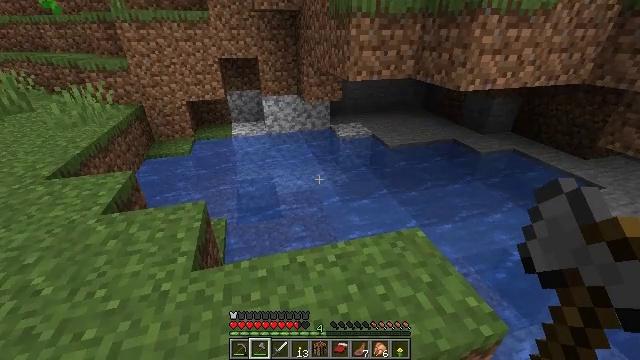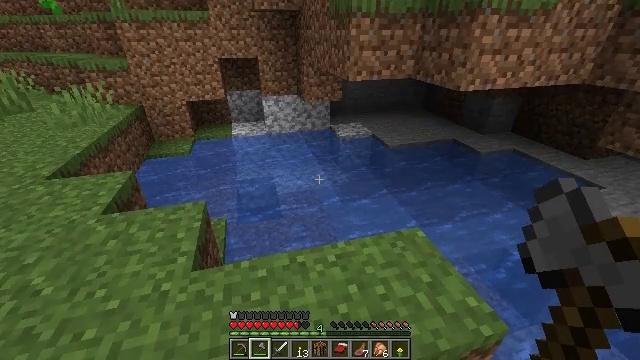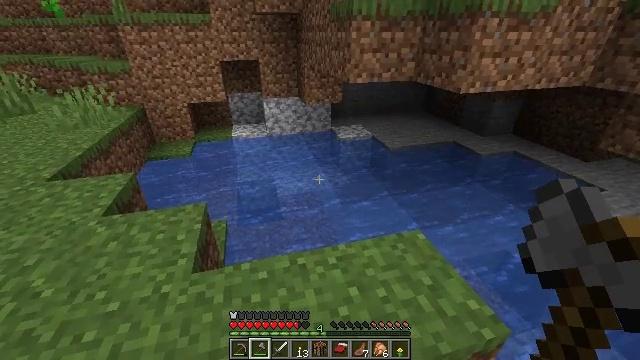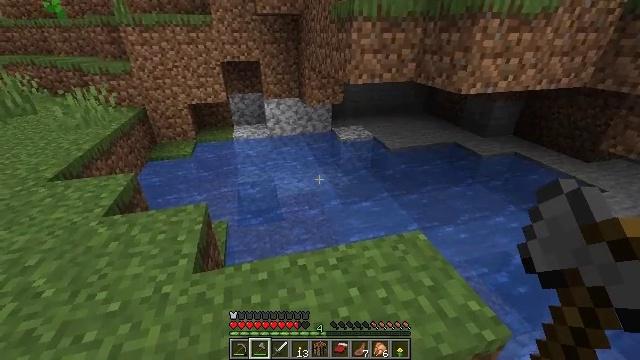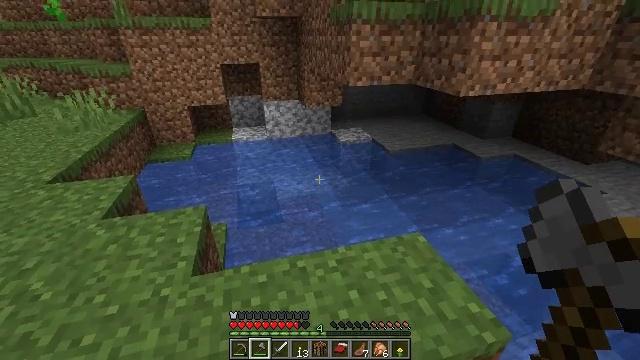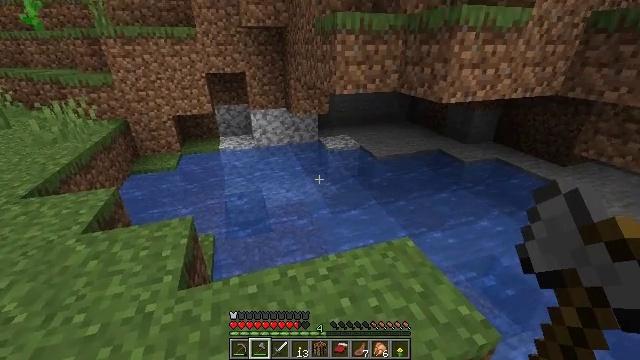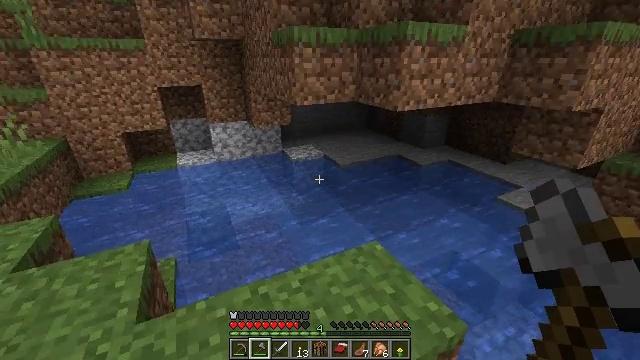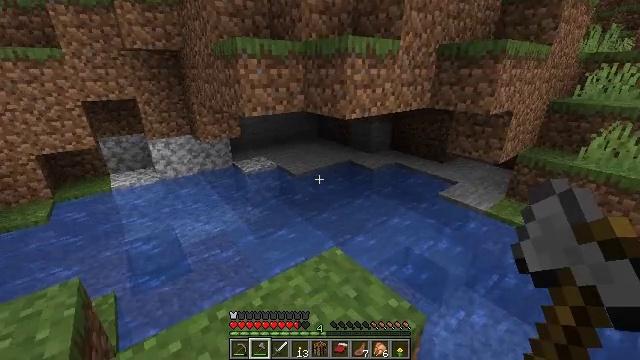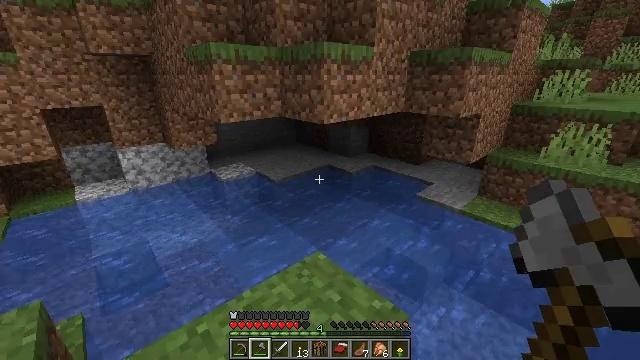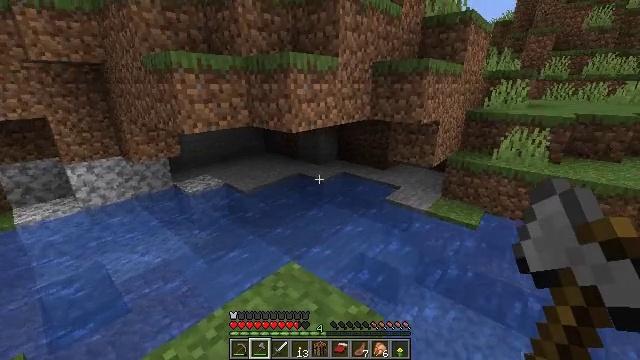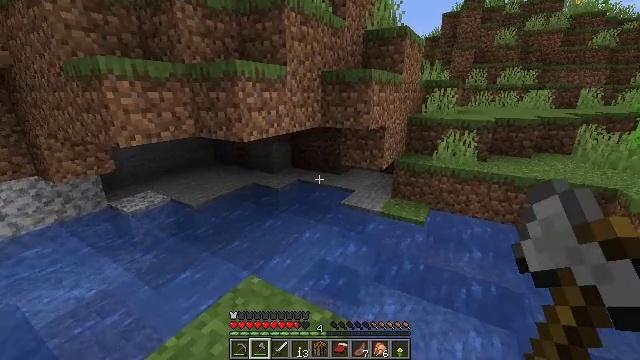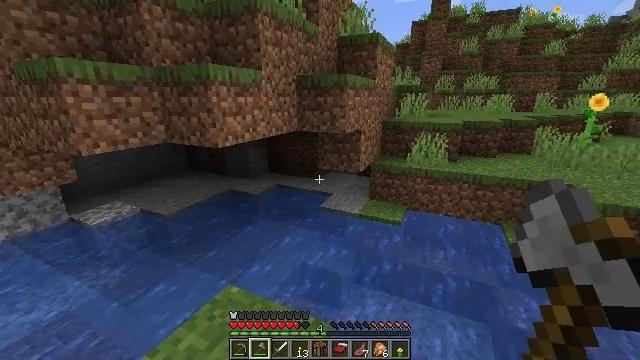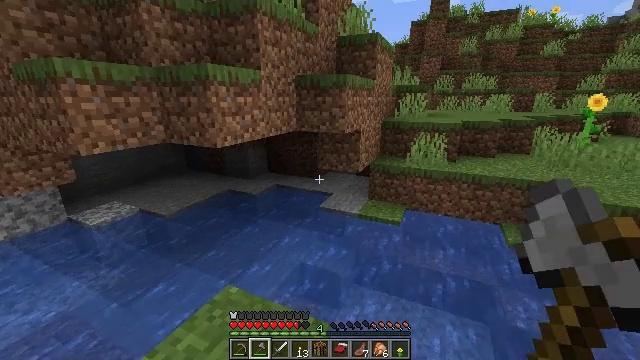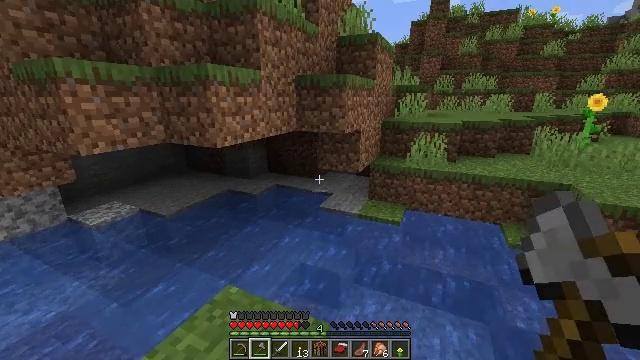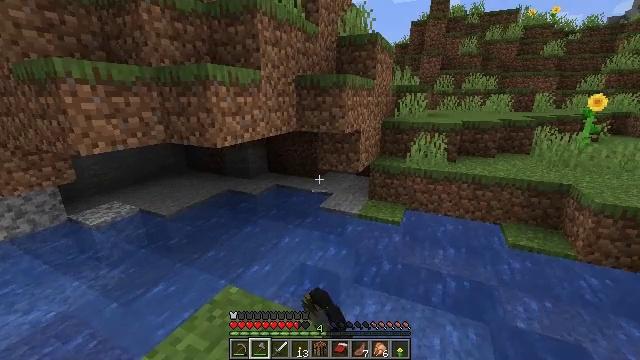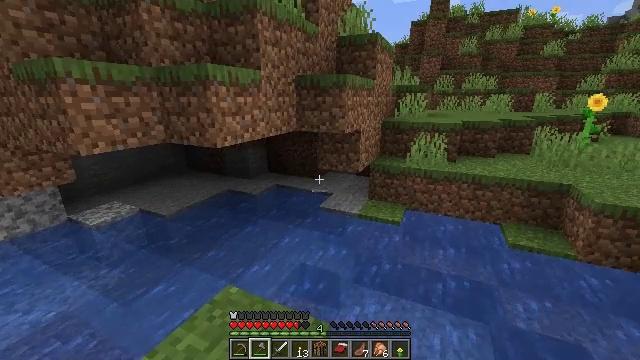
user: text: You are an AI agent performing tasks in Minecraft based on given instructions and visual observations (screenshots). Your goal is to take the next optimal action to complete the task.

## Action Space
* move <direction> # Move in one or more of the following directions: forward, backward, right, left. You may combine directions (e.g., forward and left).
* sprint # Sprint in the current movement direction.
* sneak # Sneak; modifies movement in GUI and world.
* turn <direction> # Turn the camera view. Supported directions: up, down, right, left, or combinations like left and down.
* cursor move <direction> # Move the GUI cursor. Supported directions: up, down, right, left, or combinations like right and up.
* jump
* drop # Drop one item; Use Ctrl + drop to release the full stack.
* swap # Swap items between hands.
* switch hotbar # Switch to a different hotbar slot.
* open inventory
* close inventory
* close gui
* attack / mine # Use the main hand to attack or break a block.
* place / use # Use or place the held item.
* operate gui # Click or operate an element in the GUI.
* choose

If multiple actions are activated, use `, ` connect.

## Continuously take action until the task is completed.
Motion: motion action
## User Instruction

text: Collect tall grass by breaking it.
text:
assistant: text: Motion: no_op
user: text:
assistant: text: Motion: no_op
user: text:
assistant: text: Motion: no_op
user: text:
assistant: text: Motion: no_op
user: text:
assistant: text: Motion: turn right and up
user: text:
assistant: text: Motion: turn right and up
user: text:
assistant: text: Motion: turn right and up
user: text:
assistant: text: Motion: turn right and up
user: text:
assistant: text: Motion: turn right and up
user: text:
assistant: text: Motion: turn right and up
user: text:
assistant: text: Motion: turn right
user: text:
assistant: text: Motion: no_op
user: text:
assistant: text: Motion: attack / mine
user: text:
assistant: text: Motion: attack / mine
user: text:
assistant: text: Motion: attack / mine
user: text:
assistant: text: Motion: attack / mine
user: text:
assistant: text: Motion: attack / mine
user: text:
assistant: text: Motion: attack / mine
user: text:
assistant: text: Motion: attack / mine
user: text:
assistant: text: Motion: attack / mine
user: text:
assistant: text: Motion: attack / mine
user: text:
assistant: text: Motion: attack / mine
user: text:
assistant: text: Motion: turn right, attack / mine
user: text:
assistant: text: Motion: turn right, attack / mine
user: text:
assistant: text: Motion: turn right, attack / mine
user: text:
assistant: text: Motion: turn right
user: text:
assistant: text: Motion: move forward, turn right
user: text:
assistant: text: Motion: move forward
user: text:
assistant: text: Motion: move forward
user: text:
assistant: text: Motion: move forward